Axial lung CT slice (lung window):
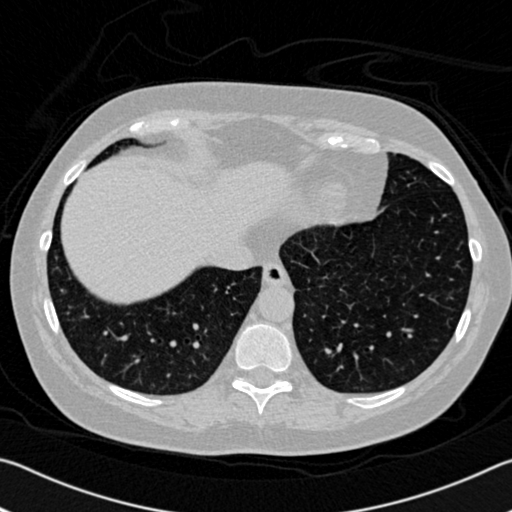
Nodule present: no